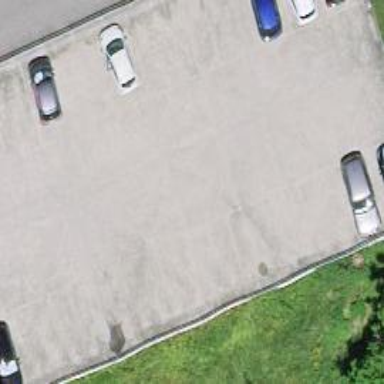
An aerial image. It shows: Parking area.